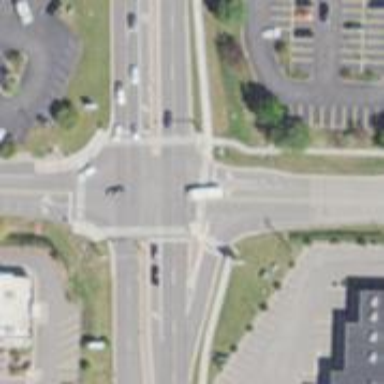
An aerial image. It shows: Marked crossing on the road.